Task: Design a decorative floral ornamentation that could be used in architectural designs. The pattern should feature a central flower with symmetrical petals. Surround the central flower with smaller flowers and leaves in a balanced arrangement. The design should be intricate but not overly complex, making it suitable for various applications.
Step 39:
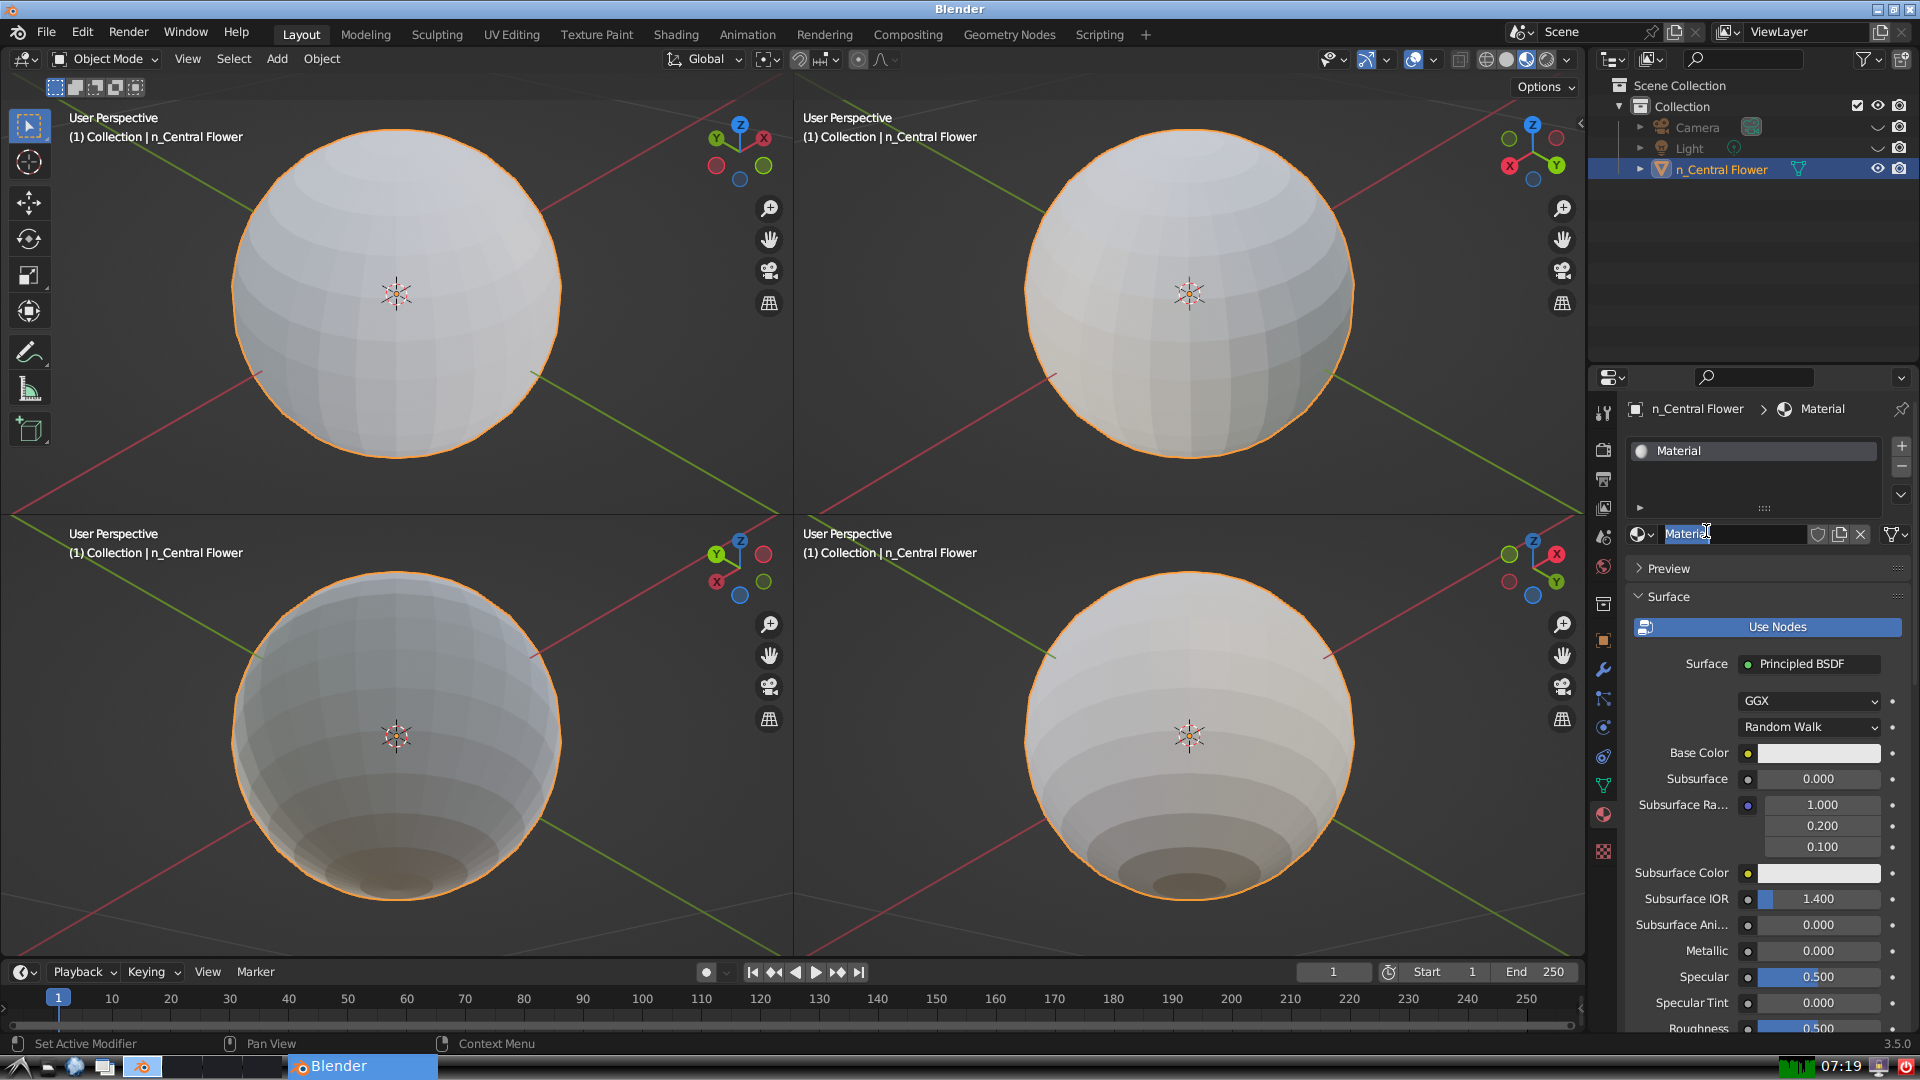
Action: input_text: n_Flower Color